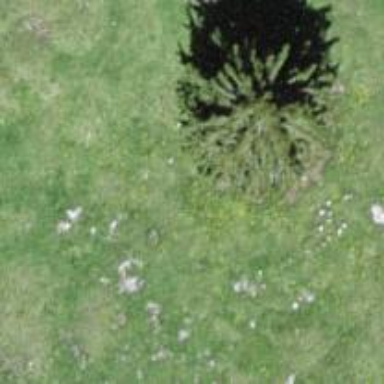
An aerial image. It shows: Needle-leaved tree in nature.